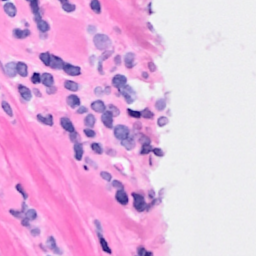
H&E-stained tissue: Breast